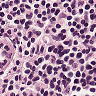
Metastatic tissue present: no